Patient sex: F
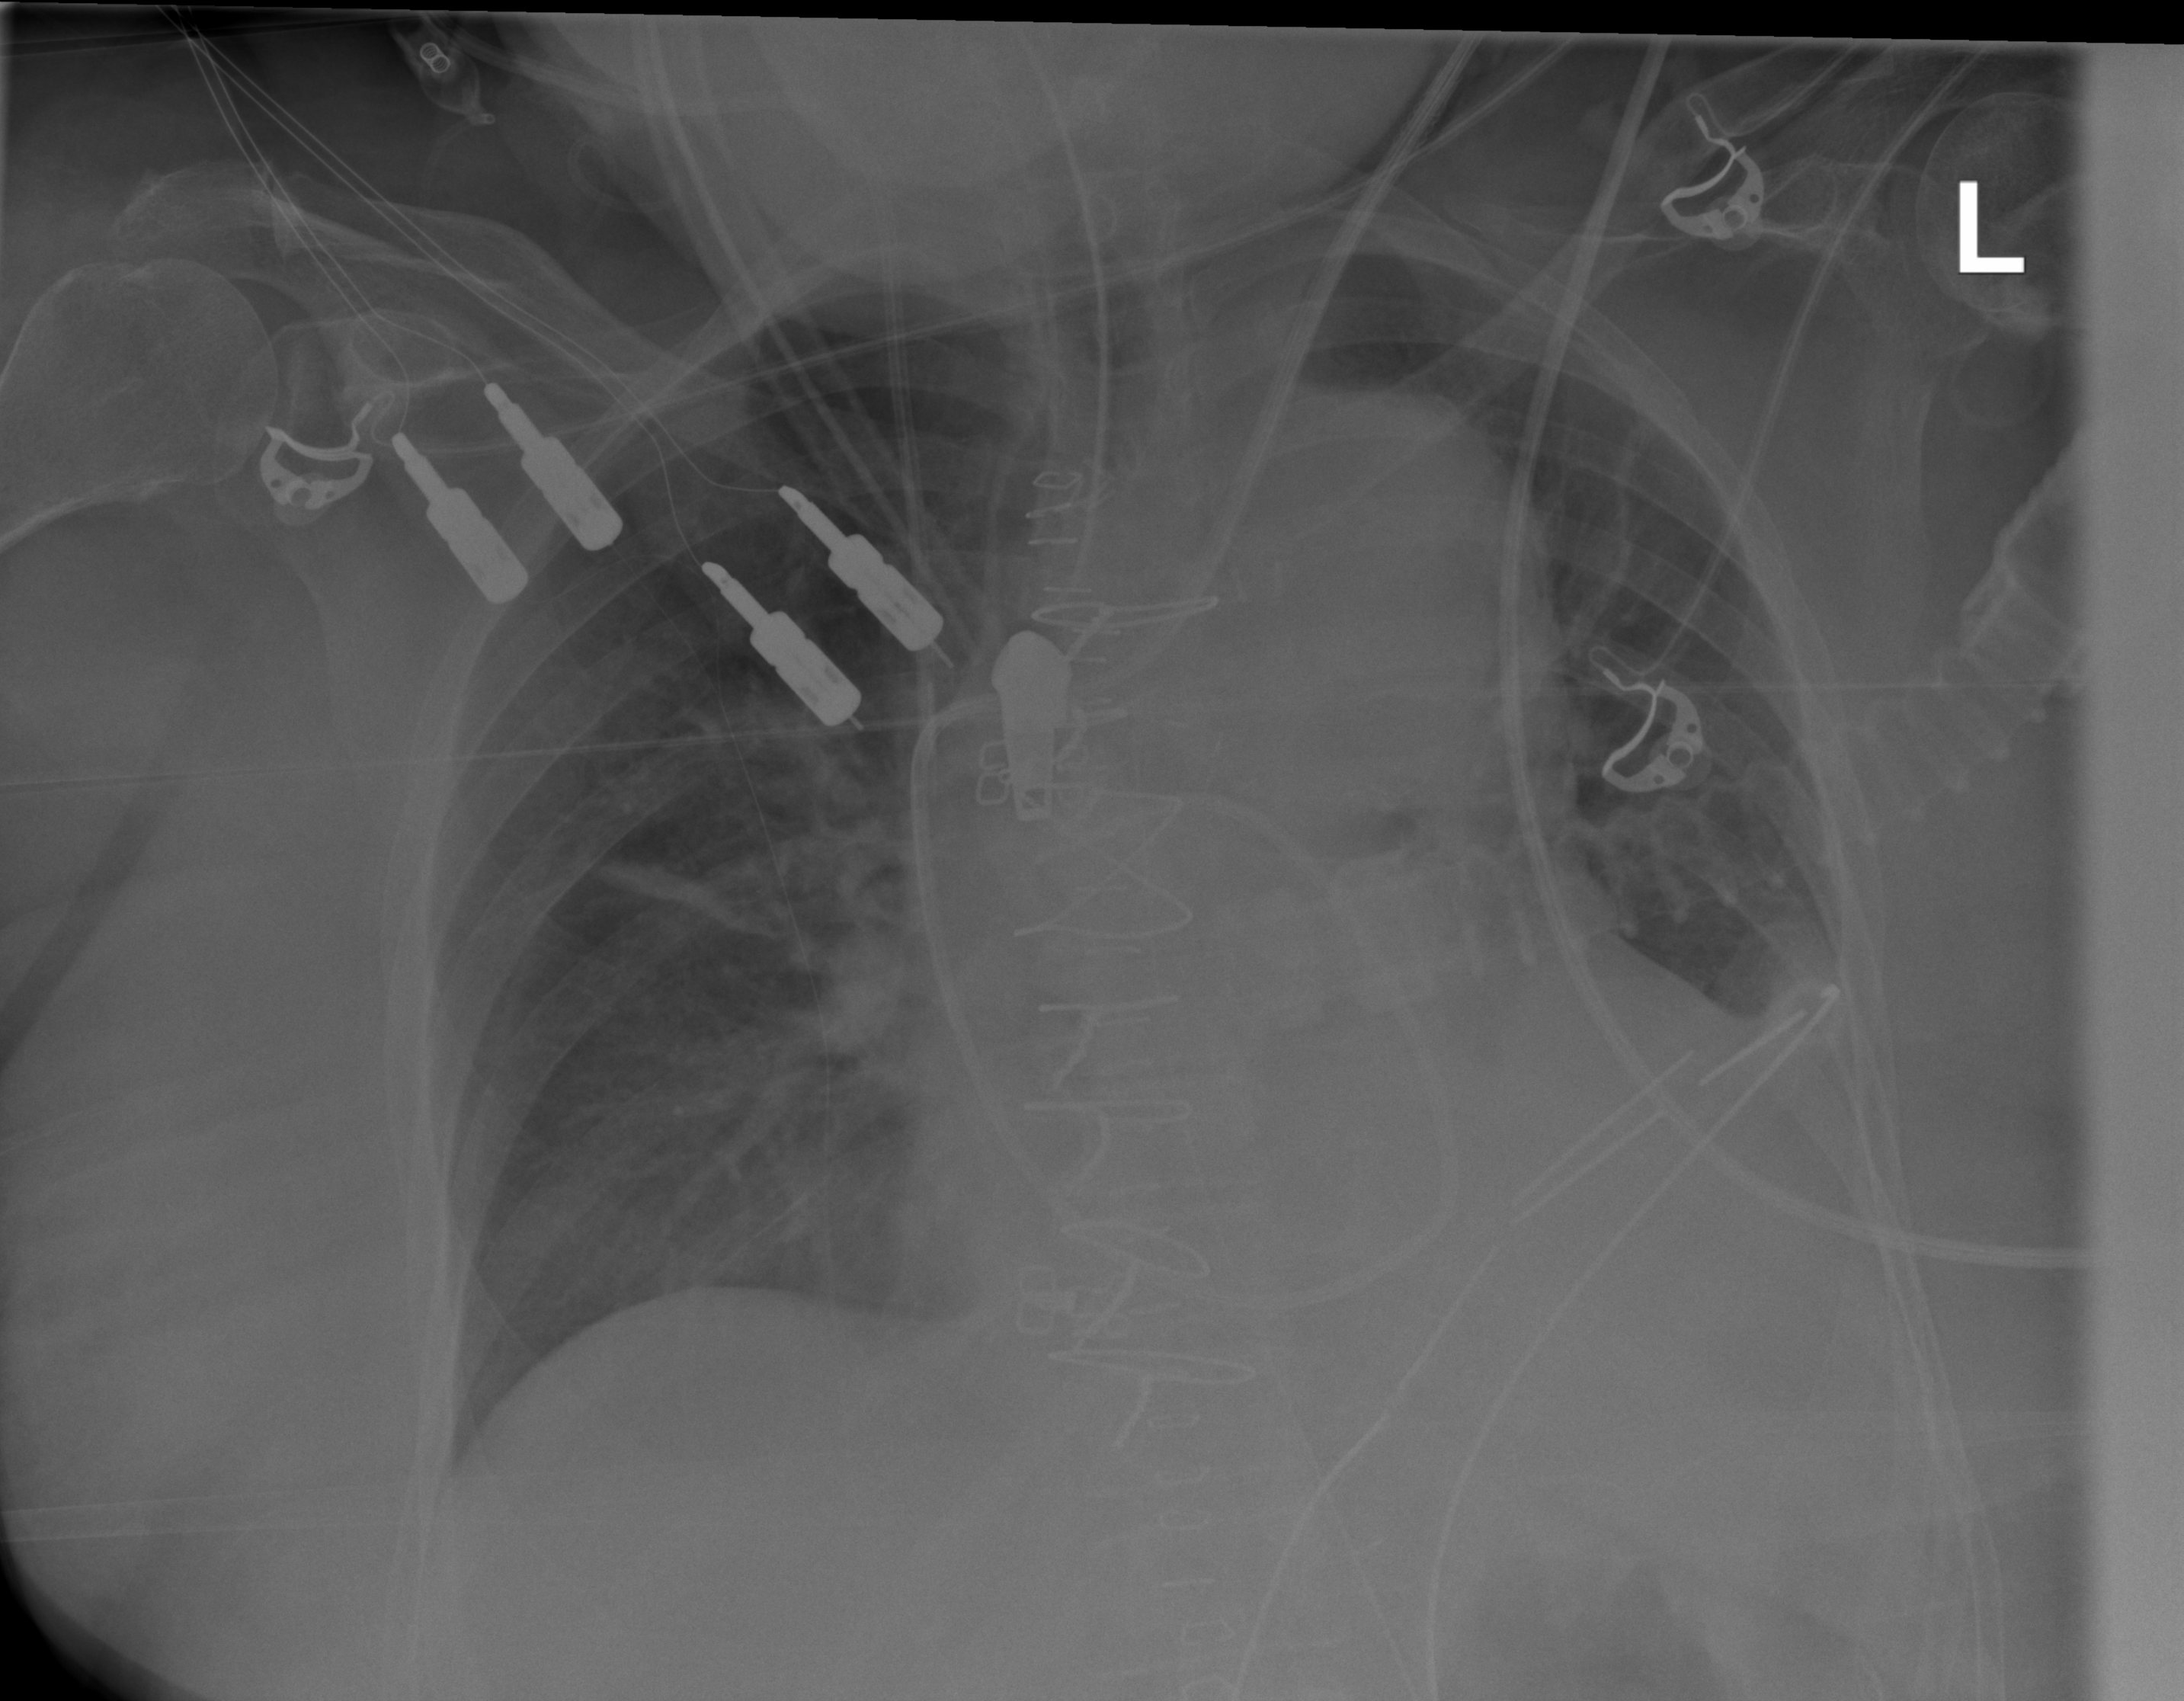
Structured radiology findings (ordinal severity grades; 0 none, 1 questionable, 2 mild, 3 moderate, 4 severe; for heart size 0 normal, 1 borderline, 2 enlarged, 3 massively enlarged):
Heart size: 2
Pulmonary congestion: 2
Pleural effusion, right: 0
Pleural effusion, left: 2
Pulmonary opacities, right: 0
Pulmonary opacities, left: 0
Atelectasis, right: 2
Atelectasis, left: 2